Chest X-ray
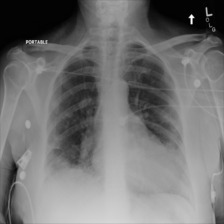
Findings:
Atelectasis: negative
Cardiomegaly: negative
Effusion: negative
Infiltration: negative
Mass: negative
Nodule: positive
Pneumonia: negative
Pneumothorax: negative
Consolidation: negative
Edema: negative
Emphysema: negative
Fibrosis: positive
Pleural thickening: positive
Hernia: negative